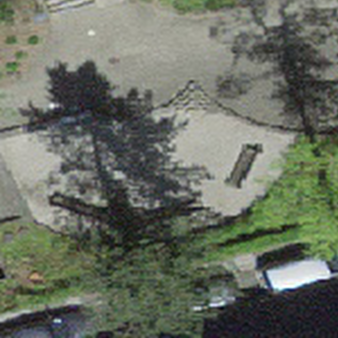
Label: other